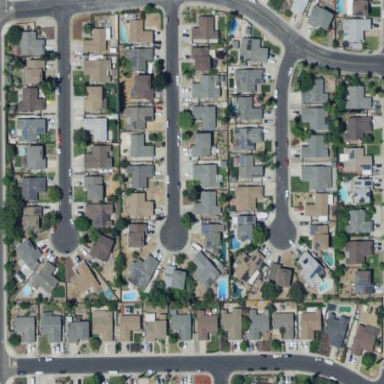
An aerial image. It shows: Single-family residential area.